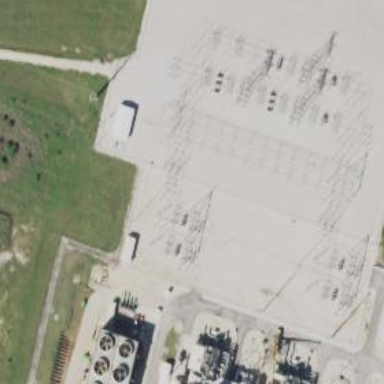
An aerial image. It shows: Switch for power supply.